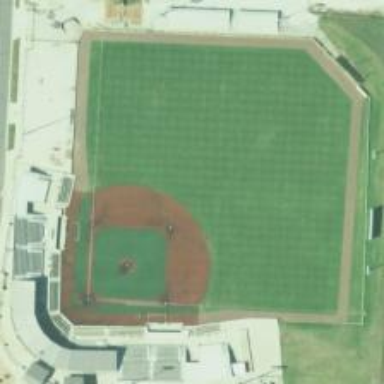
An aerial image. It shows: Stadium used for baseball.